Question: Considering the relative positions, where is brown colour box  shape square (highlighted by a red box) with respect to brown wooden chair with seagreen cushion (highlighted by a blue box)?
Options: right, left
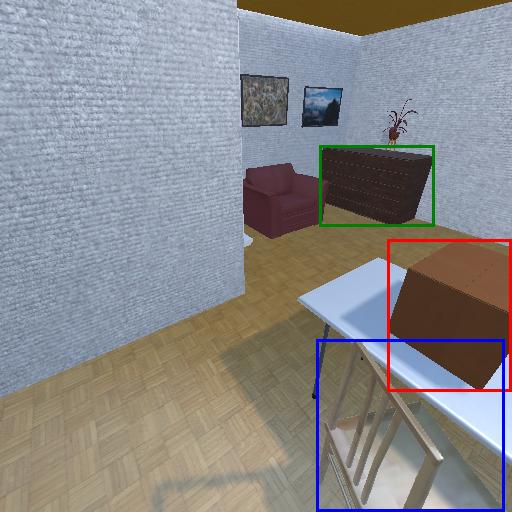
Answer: right